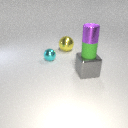
large yellow metal sphere behind small cyan metal sphere